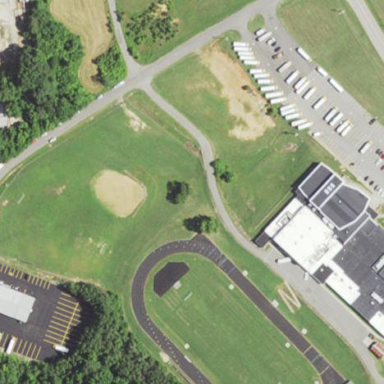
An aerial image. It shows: School.